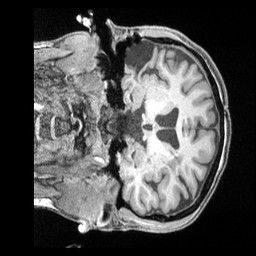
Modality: T1w
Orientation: coronal
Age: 37
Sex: female
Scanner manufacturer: siemens
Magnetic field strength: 3 T
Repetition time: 2 s
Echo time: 0.00211 s